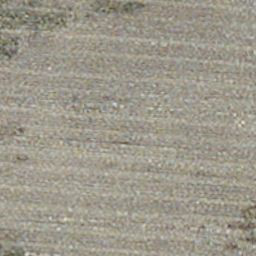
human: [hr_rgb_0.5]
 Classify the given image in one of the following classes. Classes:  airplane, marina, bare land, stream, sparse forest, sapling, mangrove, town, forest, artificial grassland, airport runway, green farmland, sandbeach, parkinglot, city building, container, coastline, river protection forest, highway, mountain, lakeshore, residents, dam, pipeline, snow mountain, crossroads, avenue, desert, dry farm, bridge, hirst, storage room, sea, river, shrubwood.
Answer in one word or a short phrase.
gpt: dry farm